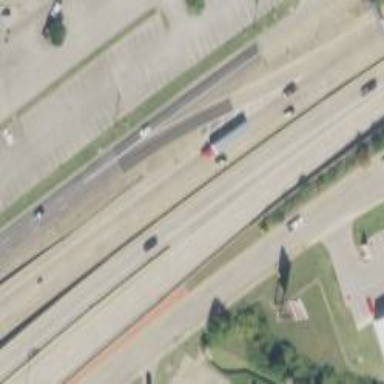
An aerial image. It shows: Trunk link highway.